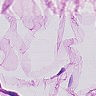
Metastatic tissue present: no